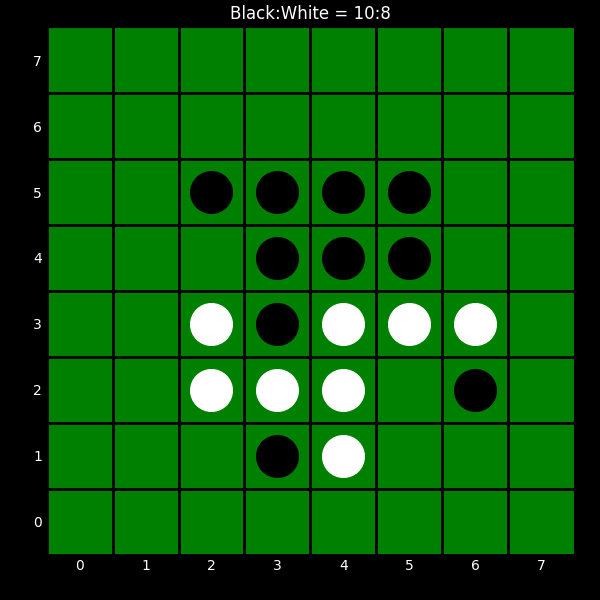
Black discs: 10
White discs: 8